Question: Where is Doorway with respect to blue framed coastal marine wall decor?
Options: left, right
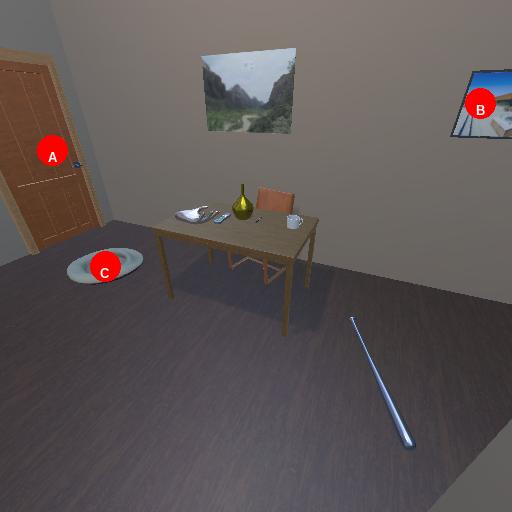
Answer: left